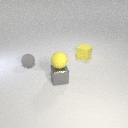
small yellow rubber cube behind small gray metal cube